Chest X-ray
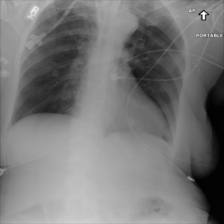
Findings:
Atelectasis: negative
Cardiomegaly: negative
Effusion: negative
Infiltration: negative
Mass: negative
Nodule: negative
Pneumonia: negative
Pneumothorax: negative
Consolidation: negative
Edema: negative
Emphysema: negative
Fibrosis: negative
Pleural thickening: negative
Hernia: negative